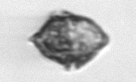
Label: Kryptoperidinium_triquetrum